Field crop: tomato
Growth stage: 1
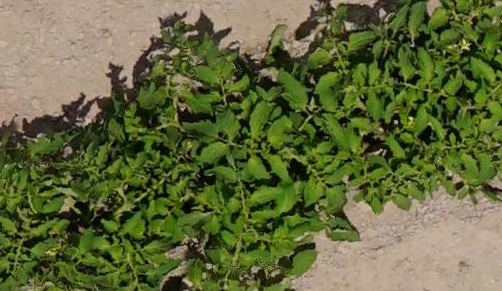
Species: tomato